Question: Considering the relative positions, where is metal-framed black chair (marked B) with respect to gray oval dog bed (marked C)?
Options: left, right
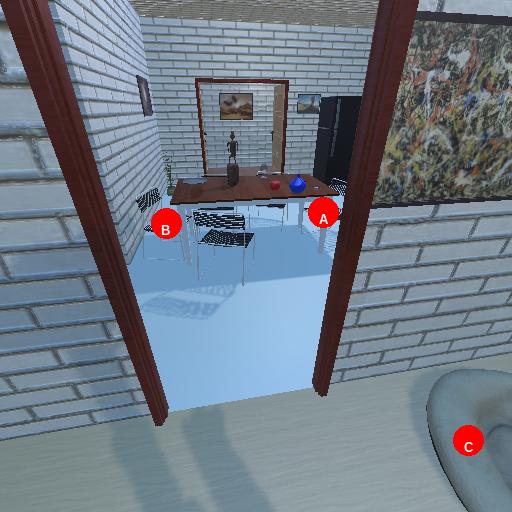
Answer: left